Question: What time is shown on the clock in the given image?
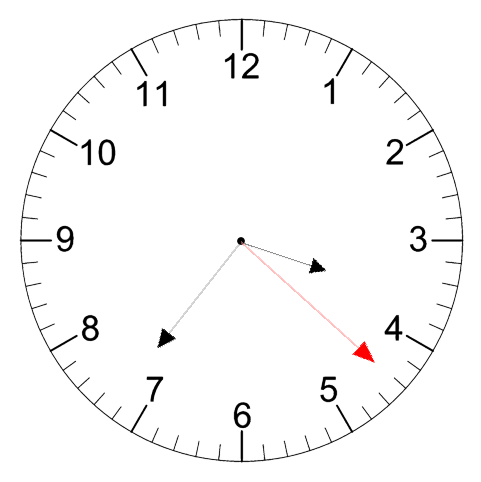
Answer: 03:36:22